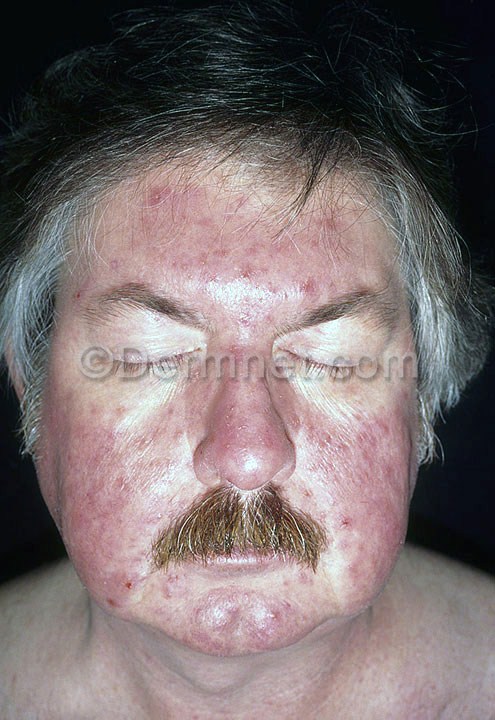
Disease: Acne and Rosacea Photos